This grayscale texture is a bearing vibration snapshot reshaped row-by-row into a square image. What is the most likely bearing condition (normal, inner_race, outer_race, ball)?
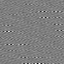
Answer: inner_race